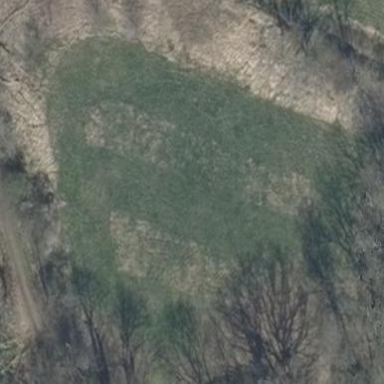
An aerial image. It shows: Wet meadow within wetland area.